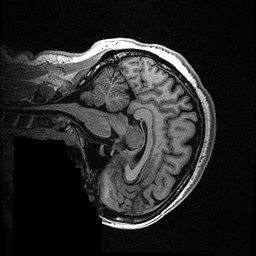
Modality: T1w
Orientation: sagittal
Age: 42
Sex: female
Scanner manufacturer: ge
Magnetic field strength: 3 T
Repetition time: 0.006952 s
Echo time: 0.00292 s